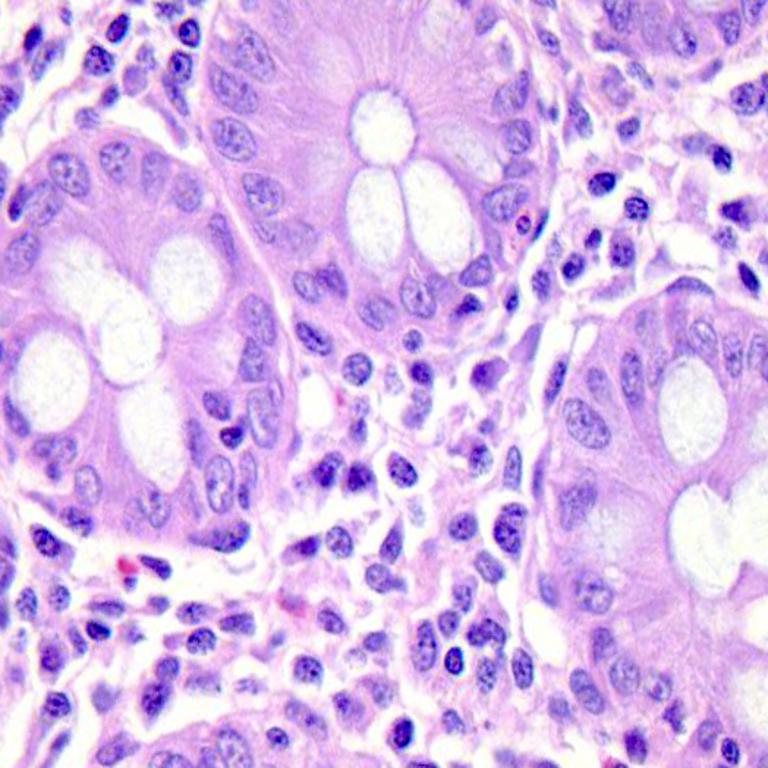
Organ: colon
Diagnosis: benign